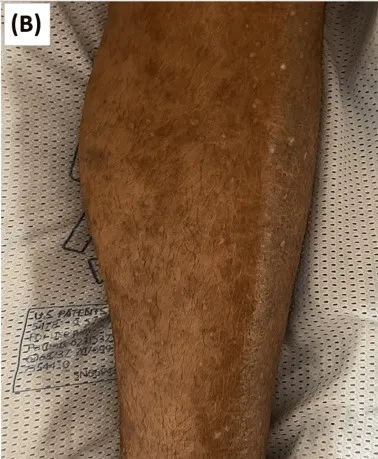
Right lower leg.
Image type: medical_photograph (skin_photograph)